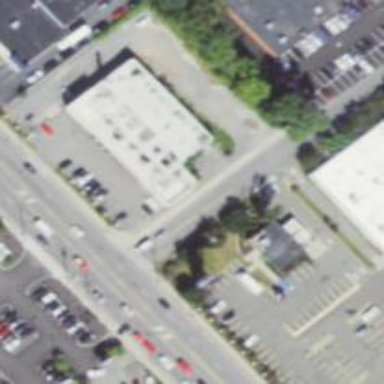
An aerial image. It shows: Building that is tyre shop.